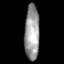
Tissue: skin
Cell type: Epithelial cells
Senescence score: 0.7248
Nuclear area (px): 798
Mean DAPI intensity: 154.59